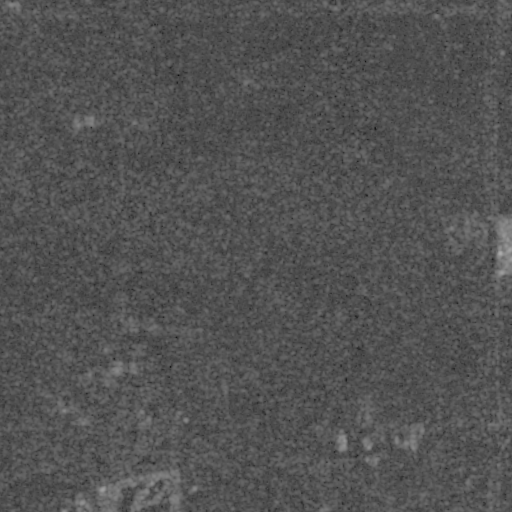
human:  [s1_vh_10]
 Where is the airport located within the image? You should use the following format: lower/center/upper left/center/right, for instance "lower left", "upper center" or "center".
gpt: The airport is located in the lower left of the image.
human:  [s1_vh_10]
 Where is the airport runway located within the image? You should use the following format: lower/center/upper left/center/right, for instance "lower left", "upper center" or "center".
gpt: The airport runway is located in the lower left of the image.
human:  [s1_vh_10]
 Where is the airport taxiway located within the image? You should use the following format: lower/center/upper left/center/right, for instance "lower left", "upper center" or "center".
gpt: The airport taxiway is located in the lower left of the image.
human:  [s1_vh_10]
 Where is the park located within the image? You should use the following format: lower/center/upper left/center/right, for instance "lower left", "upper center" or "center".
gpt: The park is located in the lower left of the image.
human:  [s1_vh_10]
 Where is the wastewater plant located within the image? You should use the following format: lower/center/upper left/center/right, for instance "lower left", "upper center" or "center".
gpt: The wastewater plant is located in the upper right of the image.
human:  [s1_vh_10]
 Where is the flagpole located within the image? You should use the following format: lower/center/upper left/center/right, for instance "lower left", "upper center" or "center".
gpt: The flagpole is located in the lower left of the image.
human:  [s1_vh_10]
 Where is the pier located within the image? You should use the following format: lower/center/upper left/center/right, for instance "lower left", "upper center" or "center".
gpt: The pier is located in the lower left of the image.
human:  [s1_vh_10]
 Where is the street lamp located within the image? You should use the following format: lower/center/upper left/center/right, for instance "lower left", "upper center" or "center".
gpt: The street lamp is located in the lower left of the image.
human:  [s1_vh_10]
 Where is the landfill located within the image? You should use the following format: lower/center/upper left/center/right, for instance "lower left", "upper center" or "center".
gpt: There is no landfill in the image.

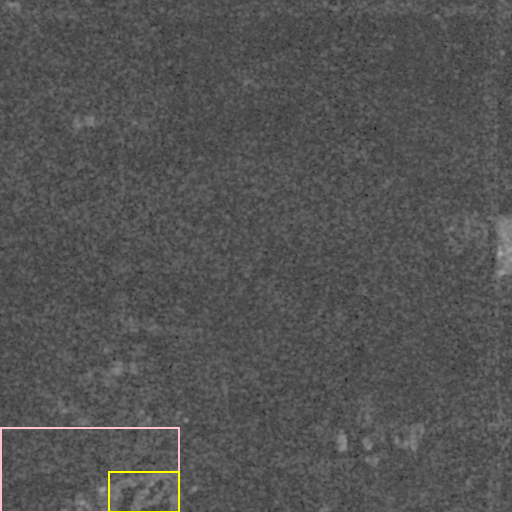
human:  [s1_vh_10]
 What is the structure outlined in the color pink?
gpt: The structure outlined in pink is an airport.
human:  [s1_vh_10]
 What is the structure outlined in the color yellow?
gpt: The structure outlined in yellow is a park.
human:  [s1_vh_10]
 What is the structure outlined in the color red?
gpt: There is no red outline.